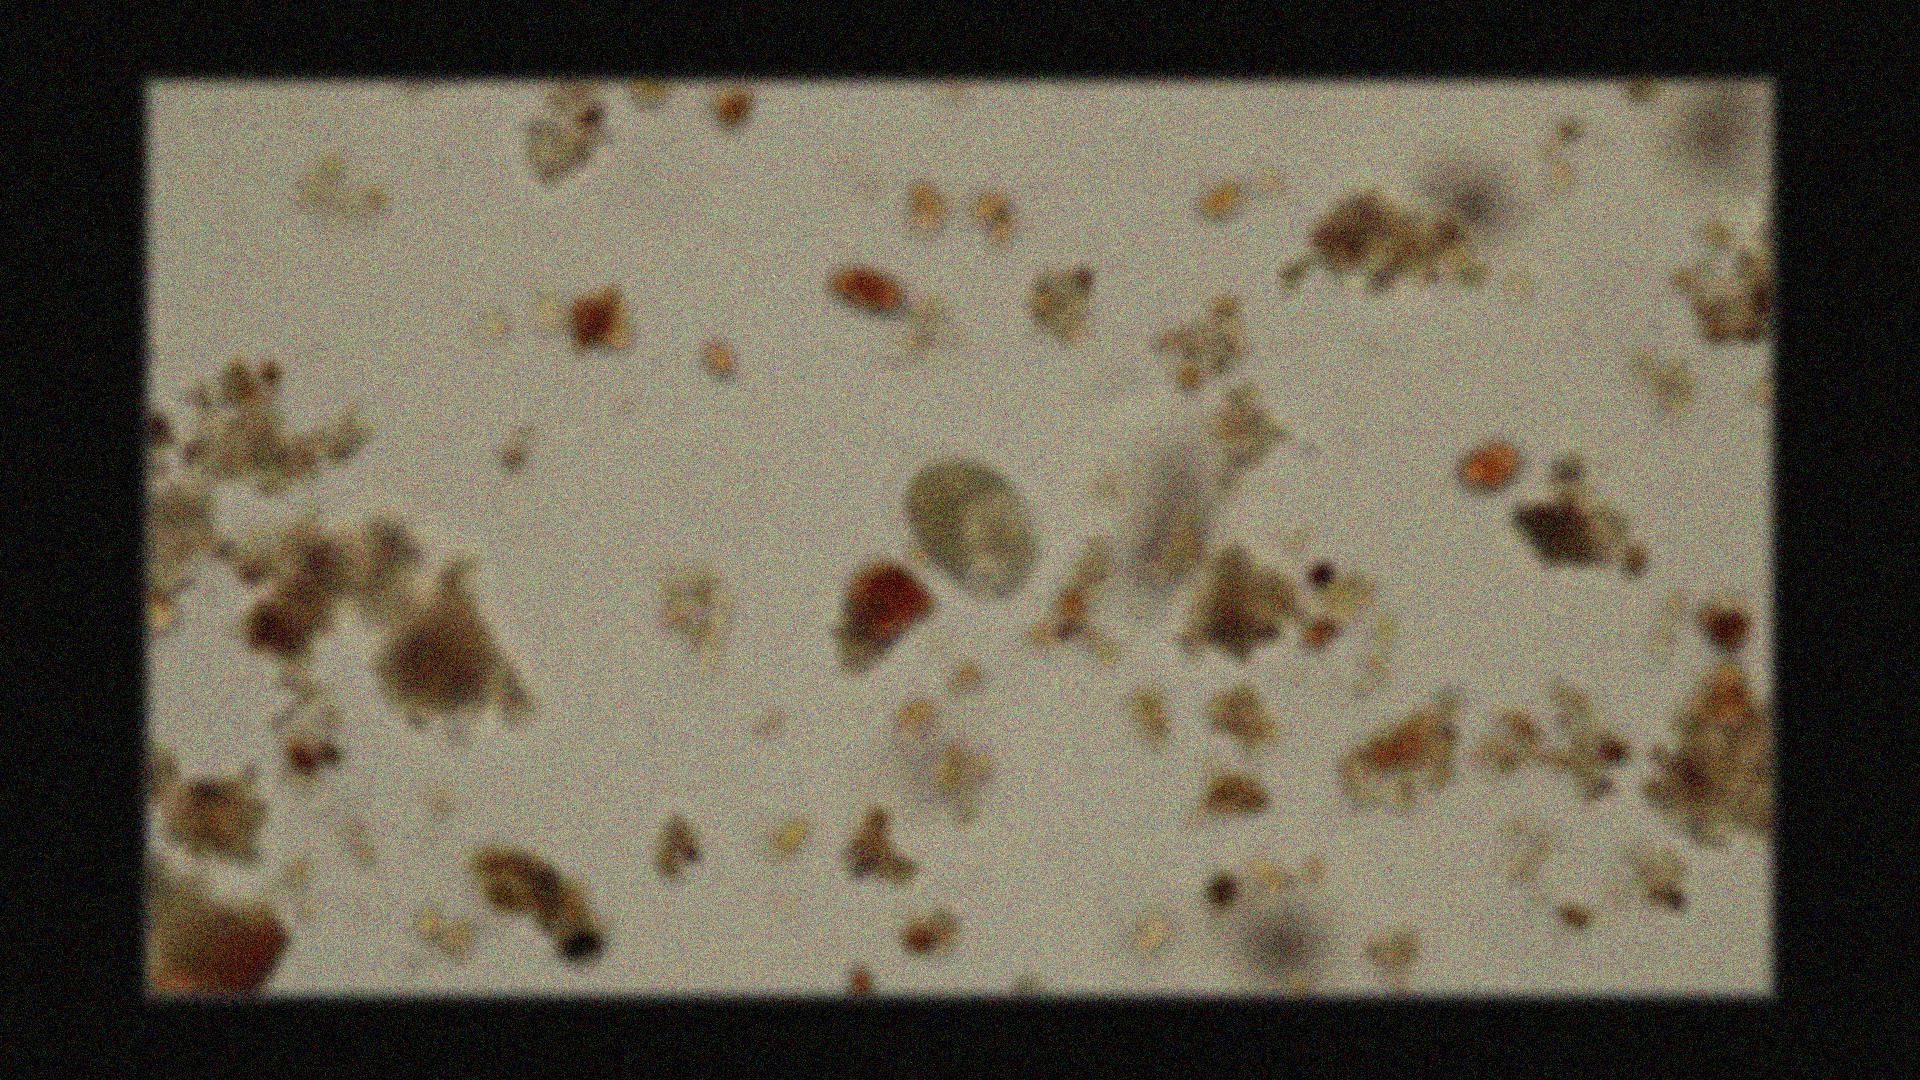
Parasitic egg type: Hookworm egg